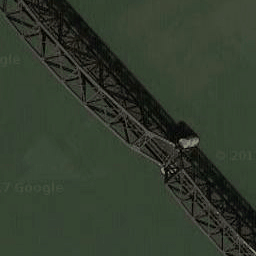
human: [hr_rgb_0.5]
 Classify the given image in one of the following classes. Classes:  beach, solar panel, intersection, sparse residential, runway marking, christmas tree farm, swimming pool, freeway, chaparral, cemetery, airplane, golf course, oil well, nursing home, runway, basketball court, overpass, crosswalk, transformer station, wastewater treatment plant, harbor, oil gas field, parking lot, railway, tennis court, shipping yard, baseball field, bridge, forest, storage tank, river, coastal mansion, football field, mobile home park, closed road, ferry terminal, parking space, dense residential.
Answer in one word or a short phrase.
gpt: bridge